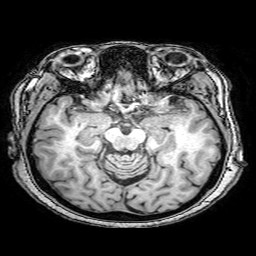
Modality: T1w
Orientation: coronal
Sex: female
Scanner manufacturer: philips
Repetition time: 0.008084 s
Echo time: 0.0037 s